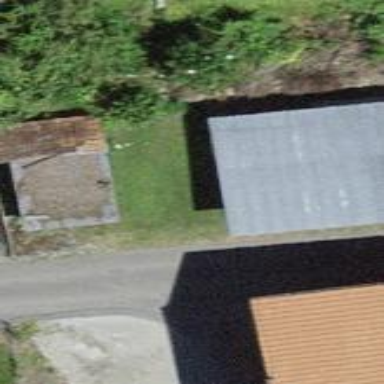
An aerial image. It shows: Garage building.